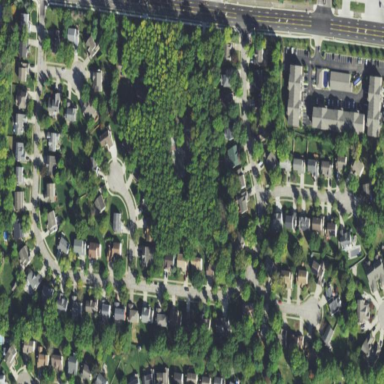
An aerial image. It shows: Residential neighbourhood.